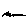
Label: zigzag